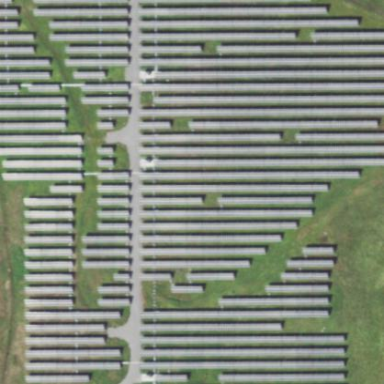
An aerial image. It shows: Solar power plant utilizing photovoltaic technology.